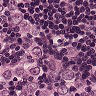
Metastatic tissue present: yes